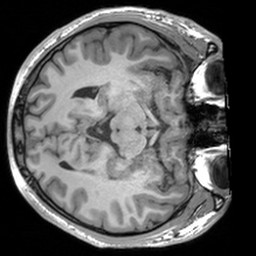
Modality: T1w
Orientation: axial
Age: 22
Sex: male
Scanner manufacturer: siemens
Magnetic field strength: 3 T
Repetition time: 1.9 s
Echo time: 0.00226 s